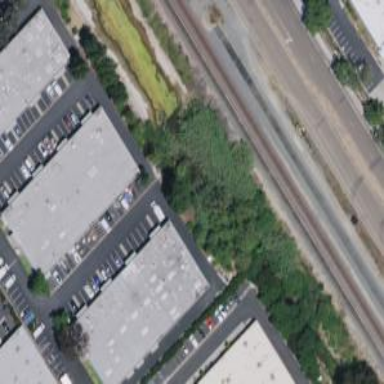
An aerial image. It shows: Industrial building.